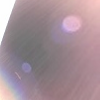
Label: sunburn